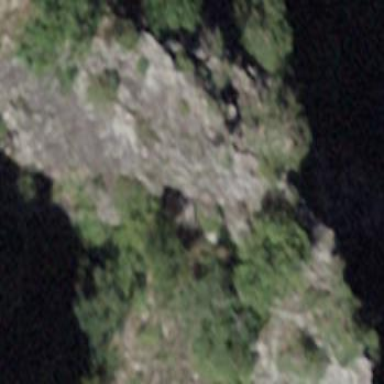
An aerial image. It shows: Landscape dominated by bare rock.